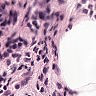
Metastatic tissue present: no